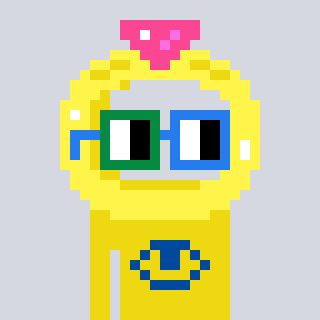
a pixel art character with square green and blue glasses, a ring-shaped head and a yellow-colored body on a cool background